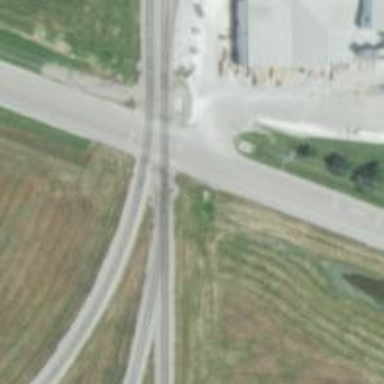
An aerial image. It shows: Level crossing along the railway.